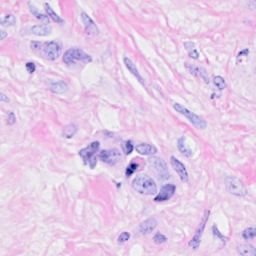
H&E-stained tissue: Breast